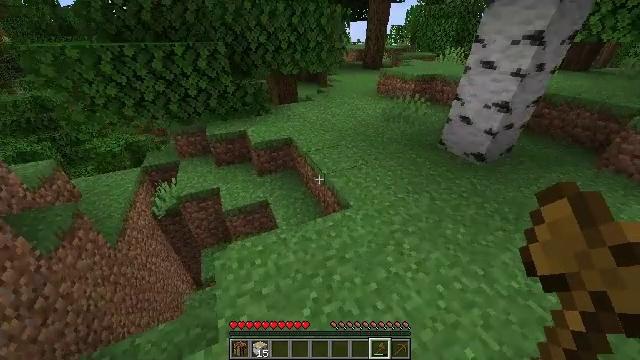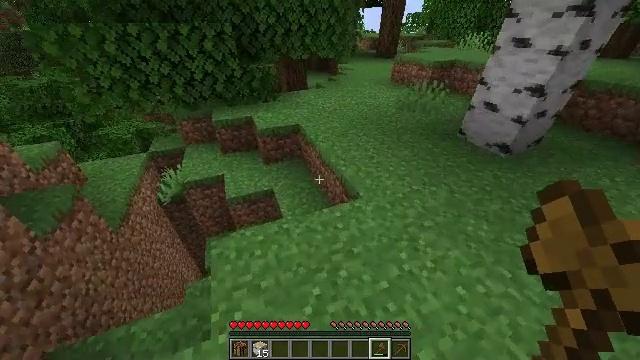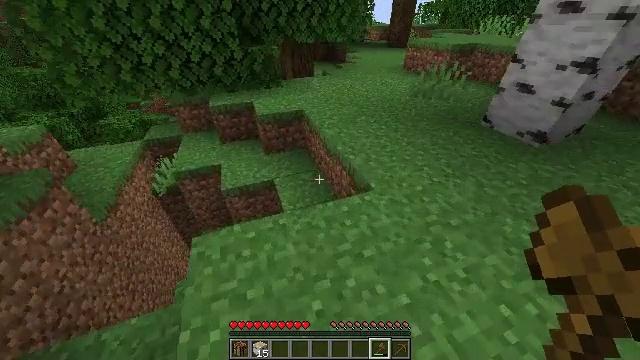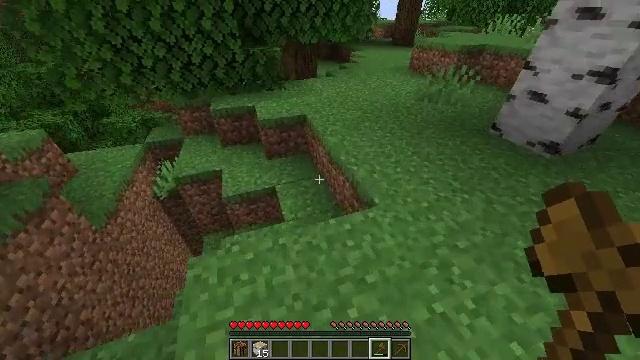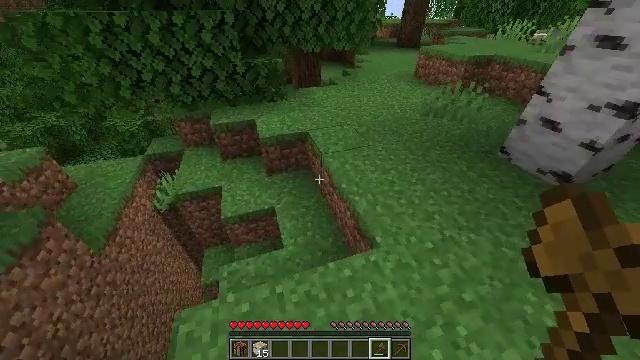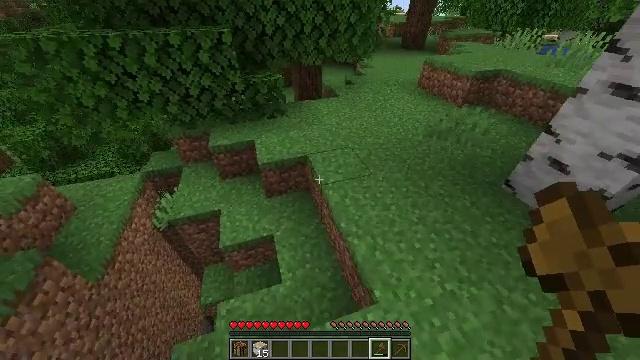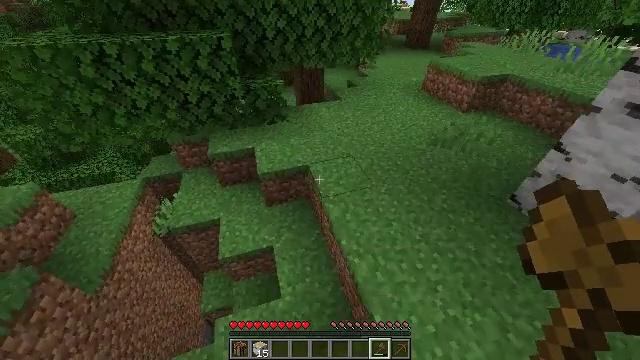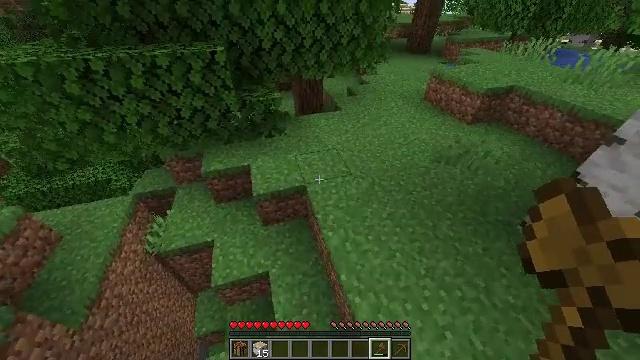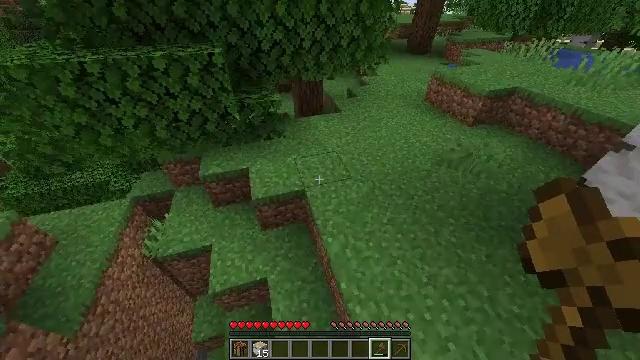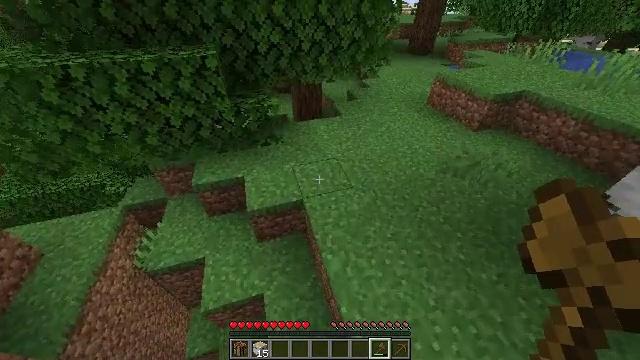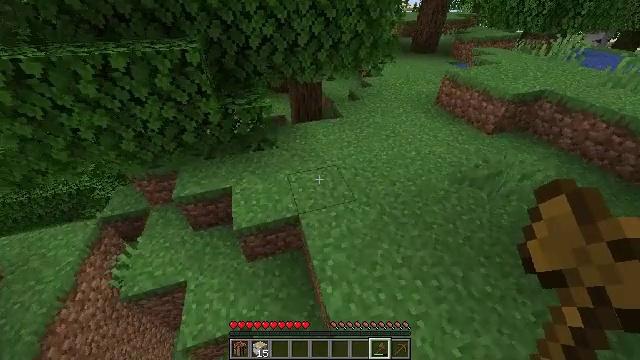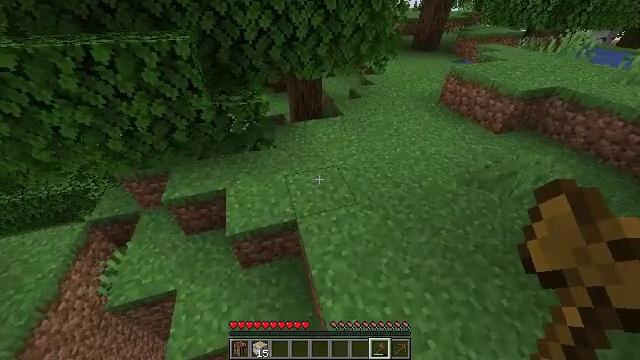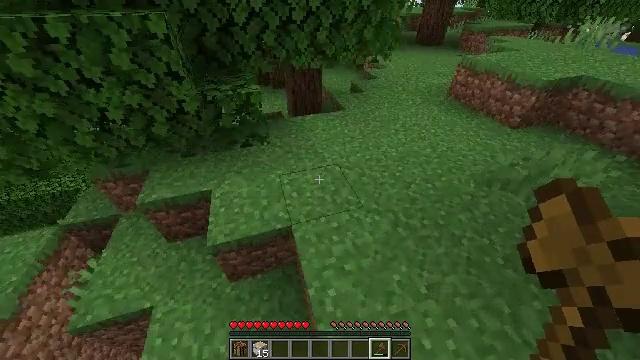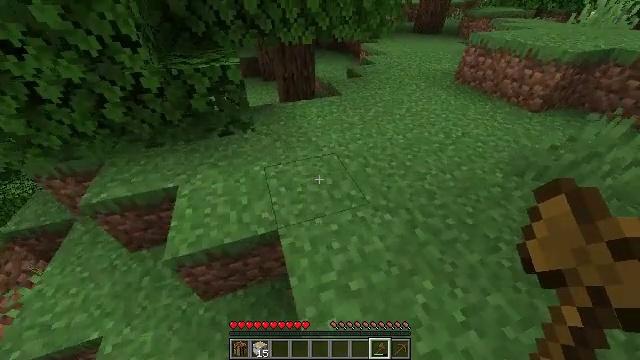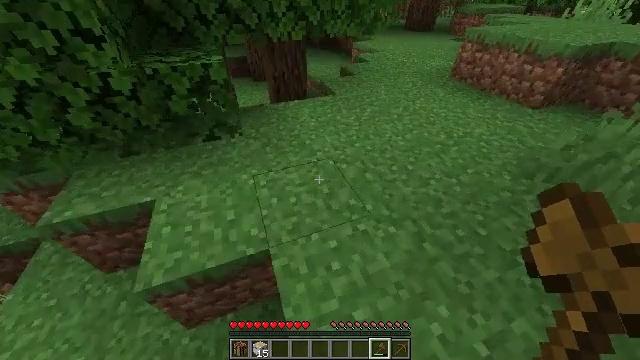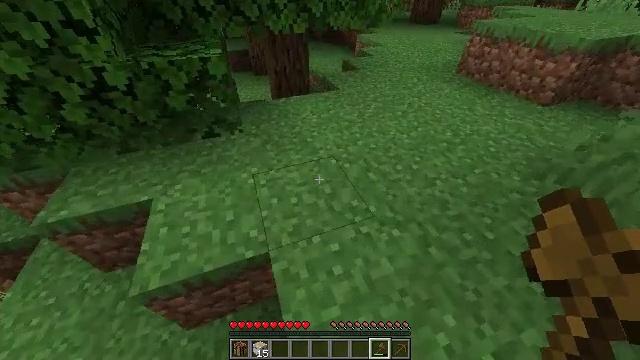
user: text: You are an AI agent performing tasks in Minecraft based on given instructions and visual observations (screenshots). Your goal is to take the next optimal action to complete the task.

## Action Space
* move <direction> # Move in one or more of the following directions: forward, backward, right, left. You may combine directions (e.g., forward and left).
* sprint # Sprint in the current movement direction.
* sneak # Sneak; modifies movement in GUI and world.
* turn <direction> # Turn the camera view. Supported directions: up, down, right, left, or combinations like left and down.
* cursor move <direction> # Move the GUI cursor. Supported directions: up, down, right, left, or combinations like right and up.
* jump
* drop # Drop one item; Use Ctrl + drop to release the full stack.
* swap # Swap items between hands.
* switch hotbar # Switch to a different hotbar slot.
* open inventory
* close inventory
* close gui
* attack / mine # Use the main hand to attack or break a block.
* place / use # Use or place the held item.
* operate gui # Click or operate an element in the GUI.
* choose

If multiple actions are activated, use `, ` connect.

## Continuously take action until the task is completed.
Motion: motion action
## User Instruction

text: Gather sand from the desert.
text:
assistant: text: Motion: move forward, sprint, turn left and down
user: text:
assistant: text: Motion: move forward, sprint, turn left and down
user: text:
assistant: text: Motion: move forward, sprint, jump
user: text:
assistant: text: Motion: move forward, sprint, jump
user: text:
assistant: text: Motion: move forward, sprint, turn down, jump
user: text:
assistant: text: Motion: move forward, sprint, turn down, jump
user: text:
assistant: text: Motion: move forward, sprint
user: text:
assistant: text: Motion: move forward, sprint
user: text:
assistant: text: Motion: move forward, sprint
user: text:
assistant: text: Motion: move forward, sprint
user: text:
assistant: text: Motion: move forward, sprint
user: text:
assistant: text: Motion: move forward, sprint
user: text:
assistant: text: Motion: move forward, sprint, turn right
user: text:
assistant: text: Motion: move forward, sprint, turn right
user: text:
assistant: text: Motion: move forward, sprint, turn down
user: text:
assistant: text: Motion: move forward, sprint, turn left and down
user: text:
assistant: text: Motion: turn left and down
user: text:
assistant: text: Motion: turn left and down
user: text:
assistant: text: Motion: move left, turn left and down
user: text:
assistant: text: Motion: move left, turn left
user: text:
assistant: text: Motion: move forward and move left
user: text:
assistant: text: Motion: move forward and move left
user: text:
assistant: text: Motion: move forward and move left, turn left
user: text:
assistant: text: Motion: move forward and move left, turn left
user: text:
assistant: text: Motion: move forward, turn left and down
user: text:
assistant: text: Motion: move forward, turn left
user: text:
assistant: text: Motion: move forward, turn left
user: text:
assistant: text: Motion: move forward
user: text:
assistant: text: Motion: move forward, turn down
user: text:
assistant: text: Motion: move forward, turn down